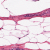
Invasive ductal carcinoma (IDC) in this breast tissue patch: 0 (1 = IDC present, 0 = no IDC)